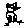
Label: bird